Field crop: maize
Growth stage: 2
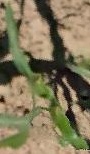
Species: maize